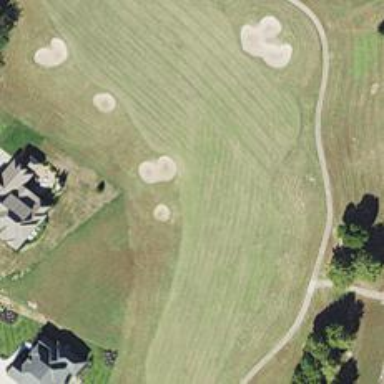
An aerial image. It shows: View of golf hole.